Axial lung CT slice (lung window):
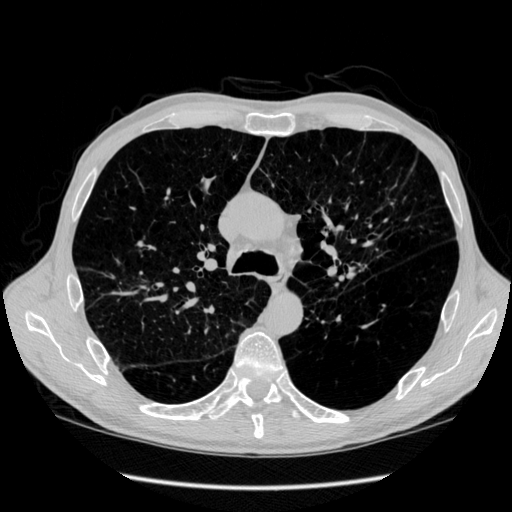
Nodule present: no